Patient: sex M, age 66
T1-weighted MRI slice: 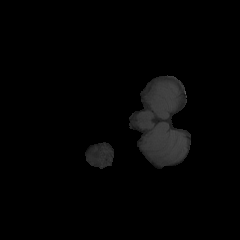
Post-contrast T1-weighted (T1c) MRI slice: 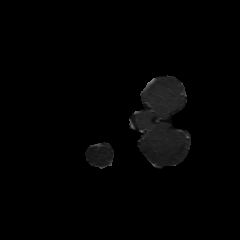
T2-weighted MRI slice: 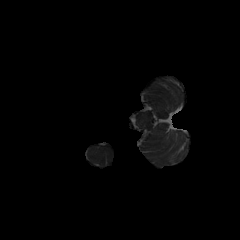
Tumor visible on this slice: no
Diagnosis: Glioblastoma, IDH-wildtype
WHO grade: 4